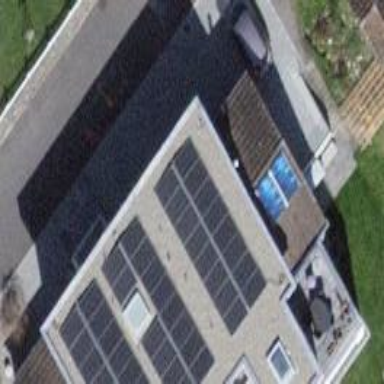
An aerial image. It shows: Solar power generator utilizing photovoltaic technology with solar photovoltaic panels.